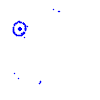
Particle: proton